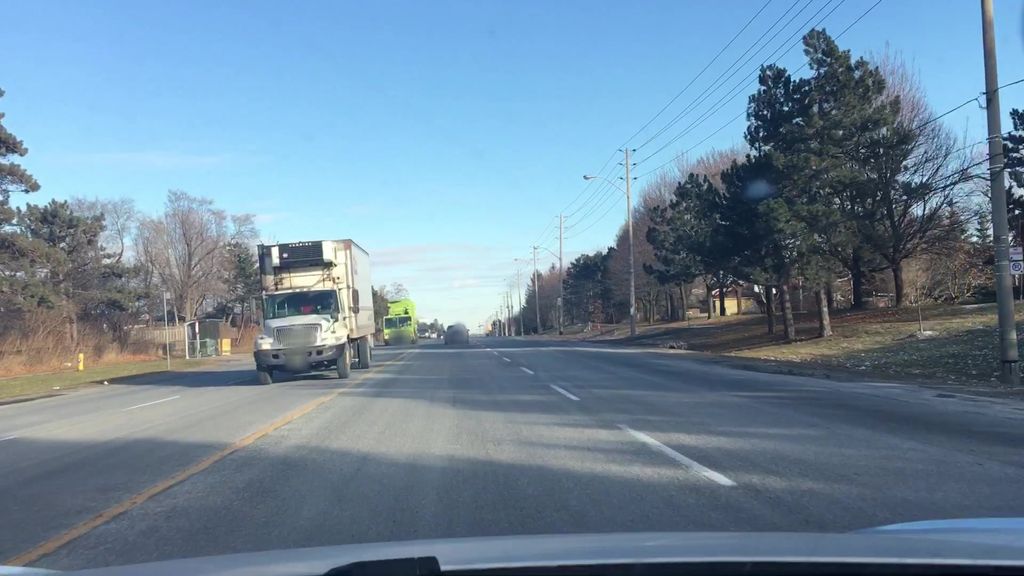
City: toronto